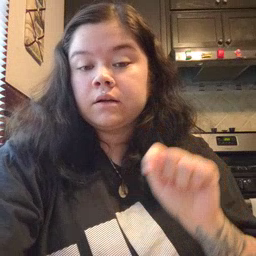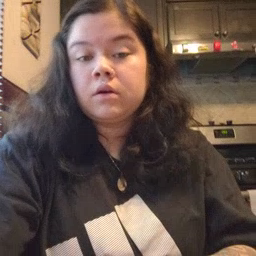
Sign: feet